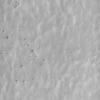
Label: not_dusty